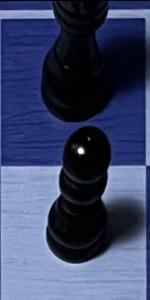
Label: Pawn_Black